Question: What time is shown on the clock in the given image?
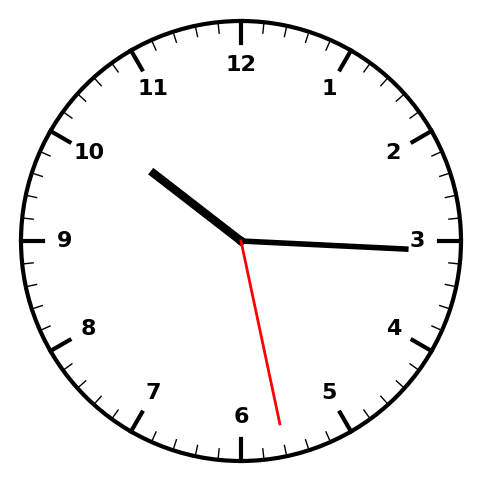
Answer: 10:15:28